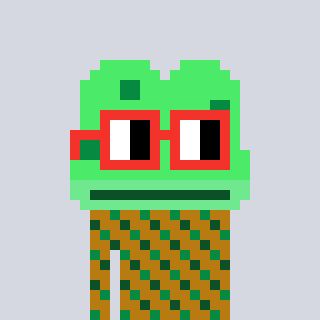
a pixel art character with square red glasses, a frog-shaped head and a gold-colored body on a cool background